Question: I'm running an update on a table to set a position. I've extracted the query and manually run it on my database and works fine but when passed through connection.query() it seems to think there's a syntax error in my node.js console.
'''
function sendShipPosition(position) {
var input = '';
if (position.moving === true) {
var currentdate = new Date();
var datetime = currentdate.getFullYear() + "-"
+ (currentdate.getMonth()+1) + "-"
+ currentdate.getDate() + " "
+ currentdate.getHours() + ":"
+ currentdate.getMinutes() + ":"
+ currentdate.getSeconds();
var input = ', moving_datetime = ' + datetime;
}
connection.query('UPDATE ships SET x_axis = :x, y_axis = :y' + input + ' WHERE ship_id = :ship_id'), {
x: parseInt(position.x),
y: parseInt(position.y),
ship_id: 1
};
}
'''
Here is the syntax error:

Here's the input data value of 'position' variable:
'''
{ x: '-605', y: '-257', moving: 0 }
'''
I hope I'm not being too much of a dunce and sorry for the low quality question.
Thanks
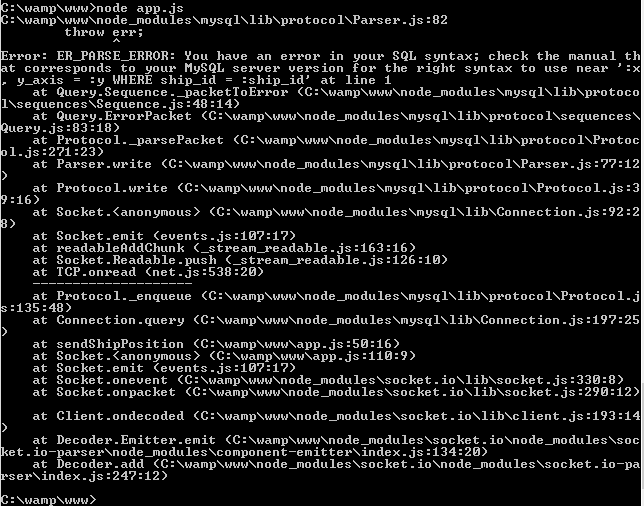
Answer: This function will generate SQL code which is missing quotes around the 'datetime' variable, resulting in invalid SQL code.
'''
function sendShipPosition(position) {
var input = '';
if (position.moving === true) {
var currentdate = new Date();
var datetime = currentdate.getFullYear() + "-"
+ (currentdate.getMonth()+1) + "-"
+ currentdate.getDate() + " "
+ currentdate.getHours() + ":"
+ currentdate.getMinutes() + ":"
+ currentdate.getSeconds();
# Here!
var input = ', moving_datetime = '' + datetime + '''
}
connection.query('UPDATE ships SET x_axis = :x, y_axis = :y' + input + ' WHERE ship_id = :ship_id'), {
x: parseInt(position.x),
y: parseInt(position.y),
ship_id: 1
};
}
'''